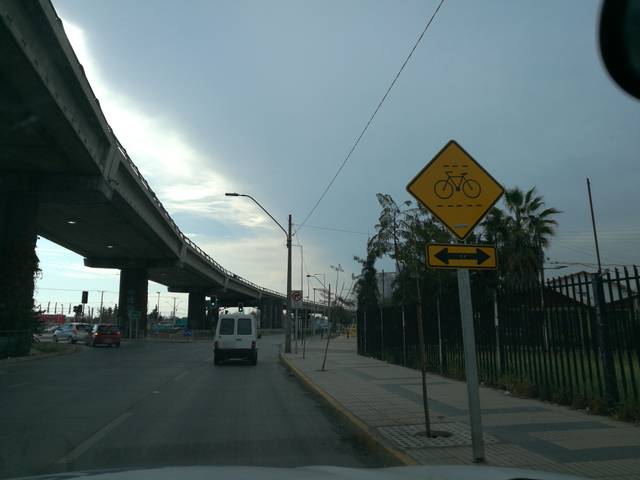
Region: Chile
Coordinates: -33.507, -70.613